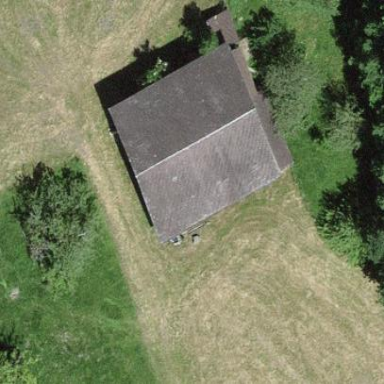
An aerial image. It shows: Farm building.